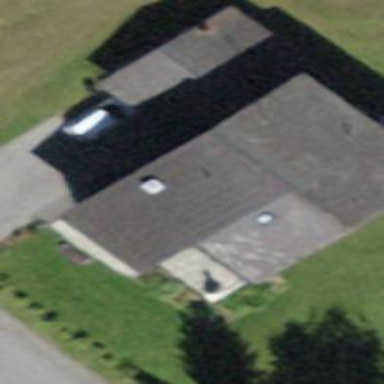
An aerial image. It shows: Building with tile roof.